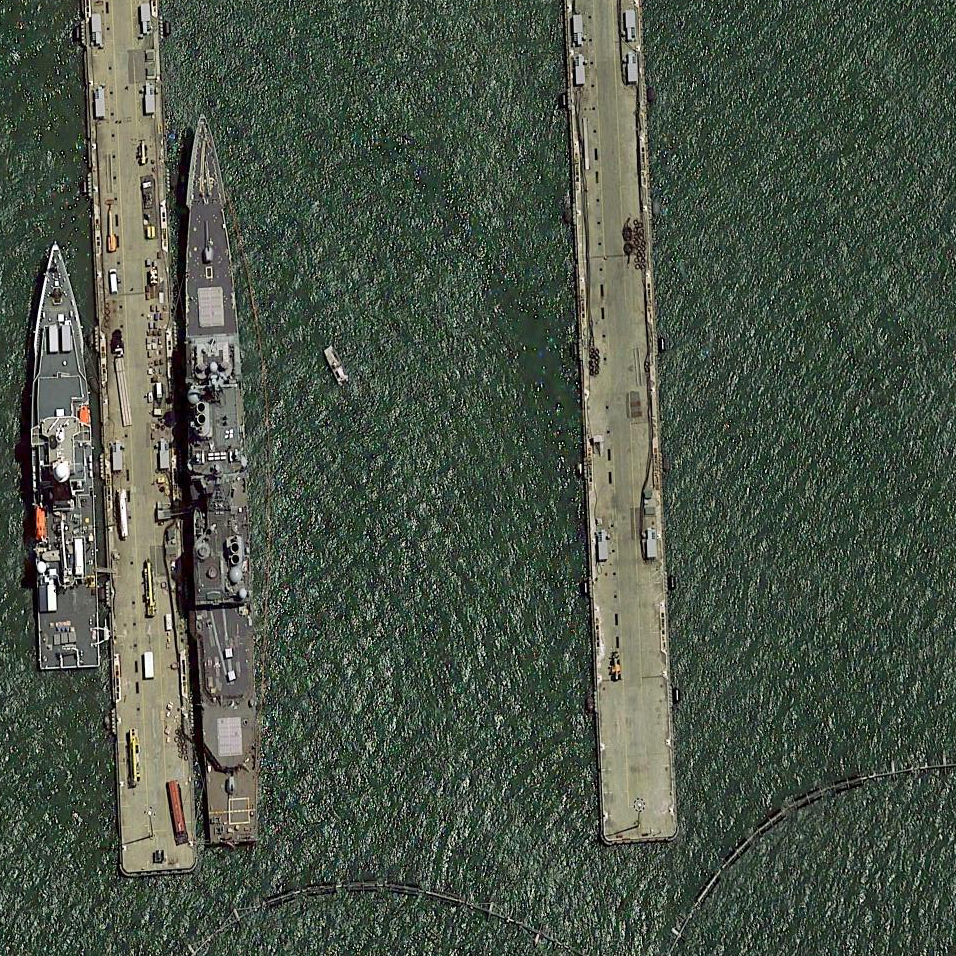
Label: cruiser